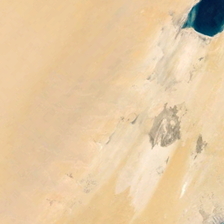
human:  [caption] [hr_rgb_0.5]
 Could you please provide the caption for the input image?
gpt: two dark green ponds are in a piece of yellow desert .

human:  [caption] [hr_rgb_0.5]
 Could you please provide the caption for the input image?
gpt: two dark green ponds are in a piece of yellow desert .

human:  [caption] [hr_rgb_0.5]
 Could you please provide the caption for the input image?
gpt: two dark green ponds are in a piece of yellow desert .

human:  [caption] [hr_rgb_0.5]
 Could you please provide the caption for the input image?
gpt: two dark green ponds are in a piece of yellow desert .

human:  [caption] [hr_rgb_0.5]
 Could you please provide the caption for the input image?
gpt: two dark green ponds are in a piece of yellow desert .